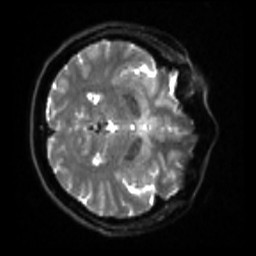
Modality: sbref
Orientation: axial
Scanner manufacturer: siemens
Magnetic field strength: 3 T
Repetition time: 4 s
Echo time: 0.0594 s